Field crop: maize
Growth stage: 2
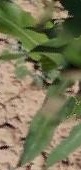
Species: maize